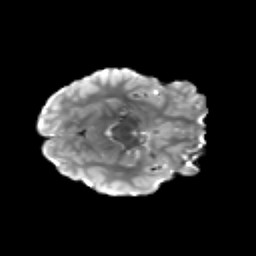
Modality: T2w
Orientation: axial
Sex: male
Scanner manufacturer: siemens
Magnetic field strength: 3 T
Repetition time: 5 s
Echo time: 0.071 s